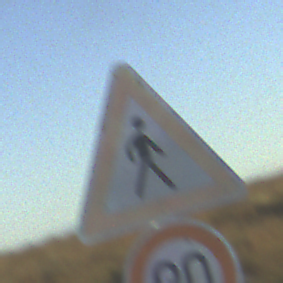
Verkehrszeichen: FussgaengerLinks
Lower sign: Geschwindigkeit90
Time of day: SunriseSunset
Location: Outdoor (Nature)
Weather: PartlyCloudy
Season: NotSpecified
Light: Natural